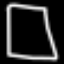
Label: square